Question: At each time, any colored ball can be exchanged with the white ball. How many such exchanges are needed at least to make all the red balls arranged in front of the blue balls and blue balls in front of the yellow balls (white ball positions are arbitrary)?
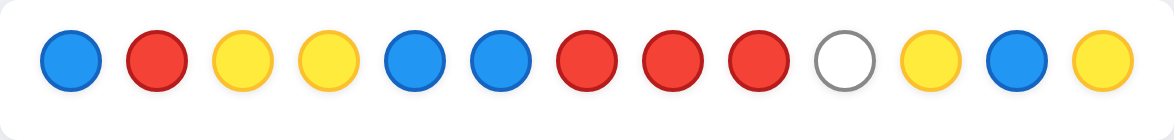
Answer: 7